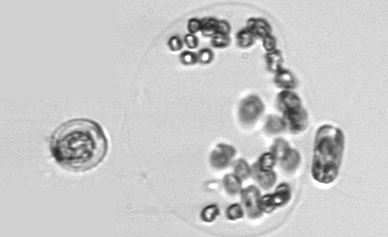
Label: Phaeocystis